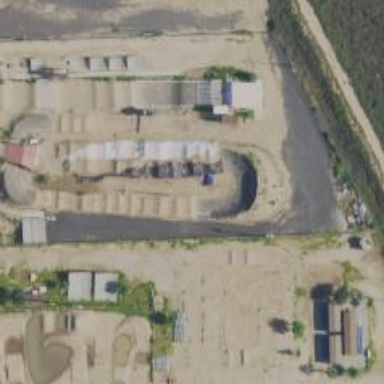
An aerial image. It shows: Motocross pitch for leisure land sports.